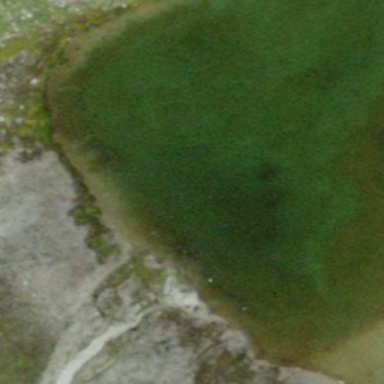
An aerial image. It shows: Beautiful lake surrounded by nature.